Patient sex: M
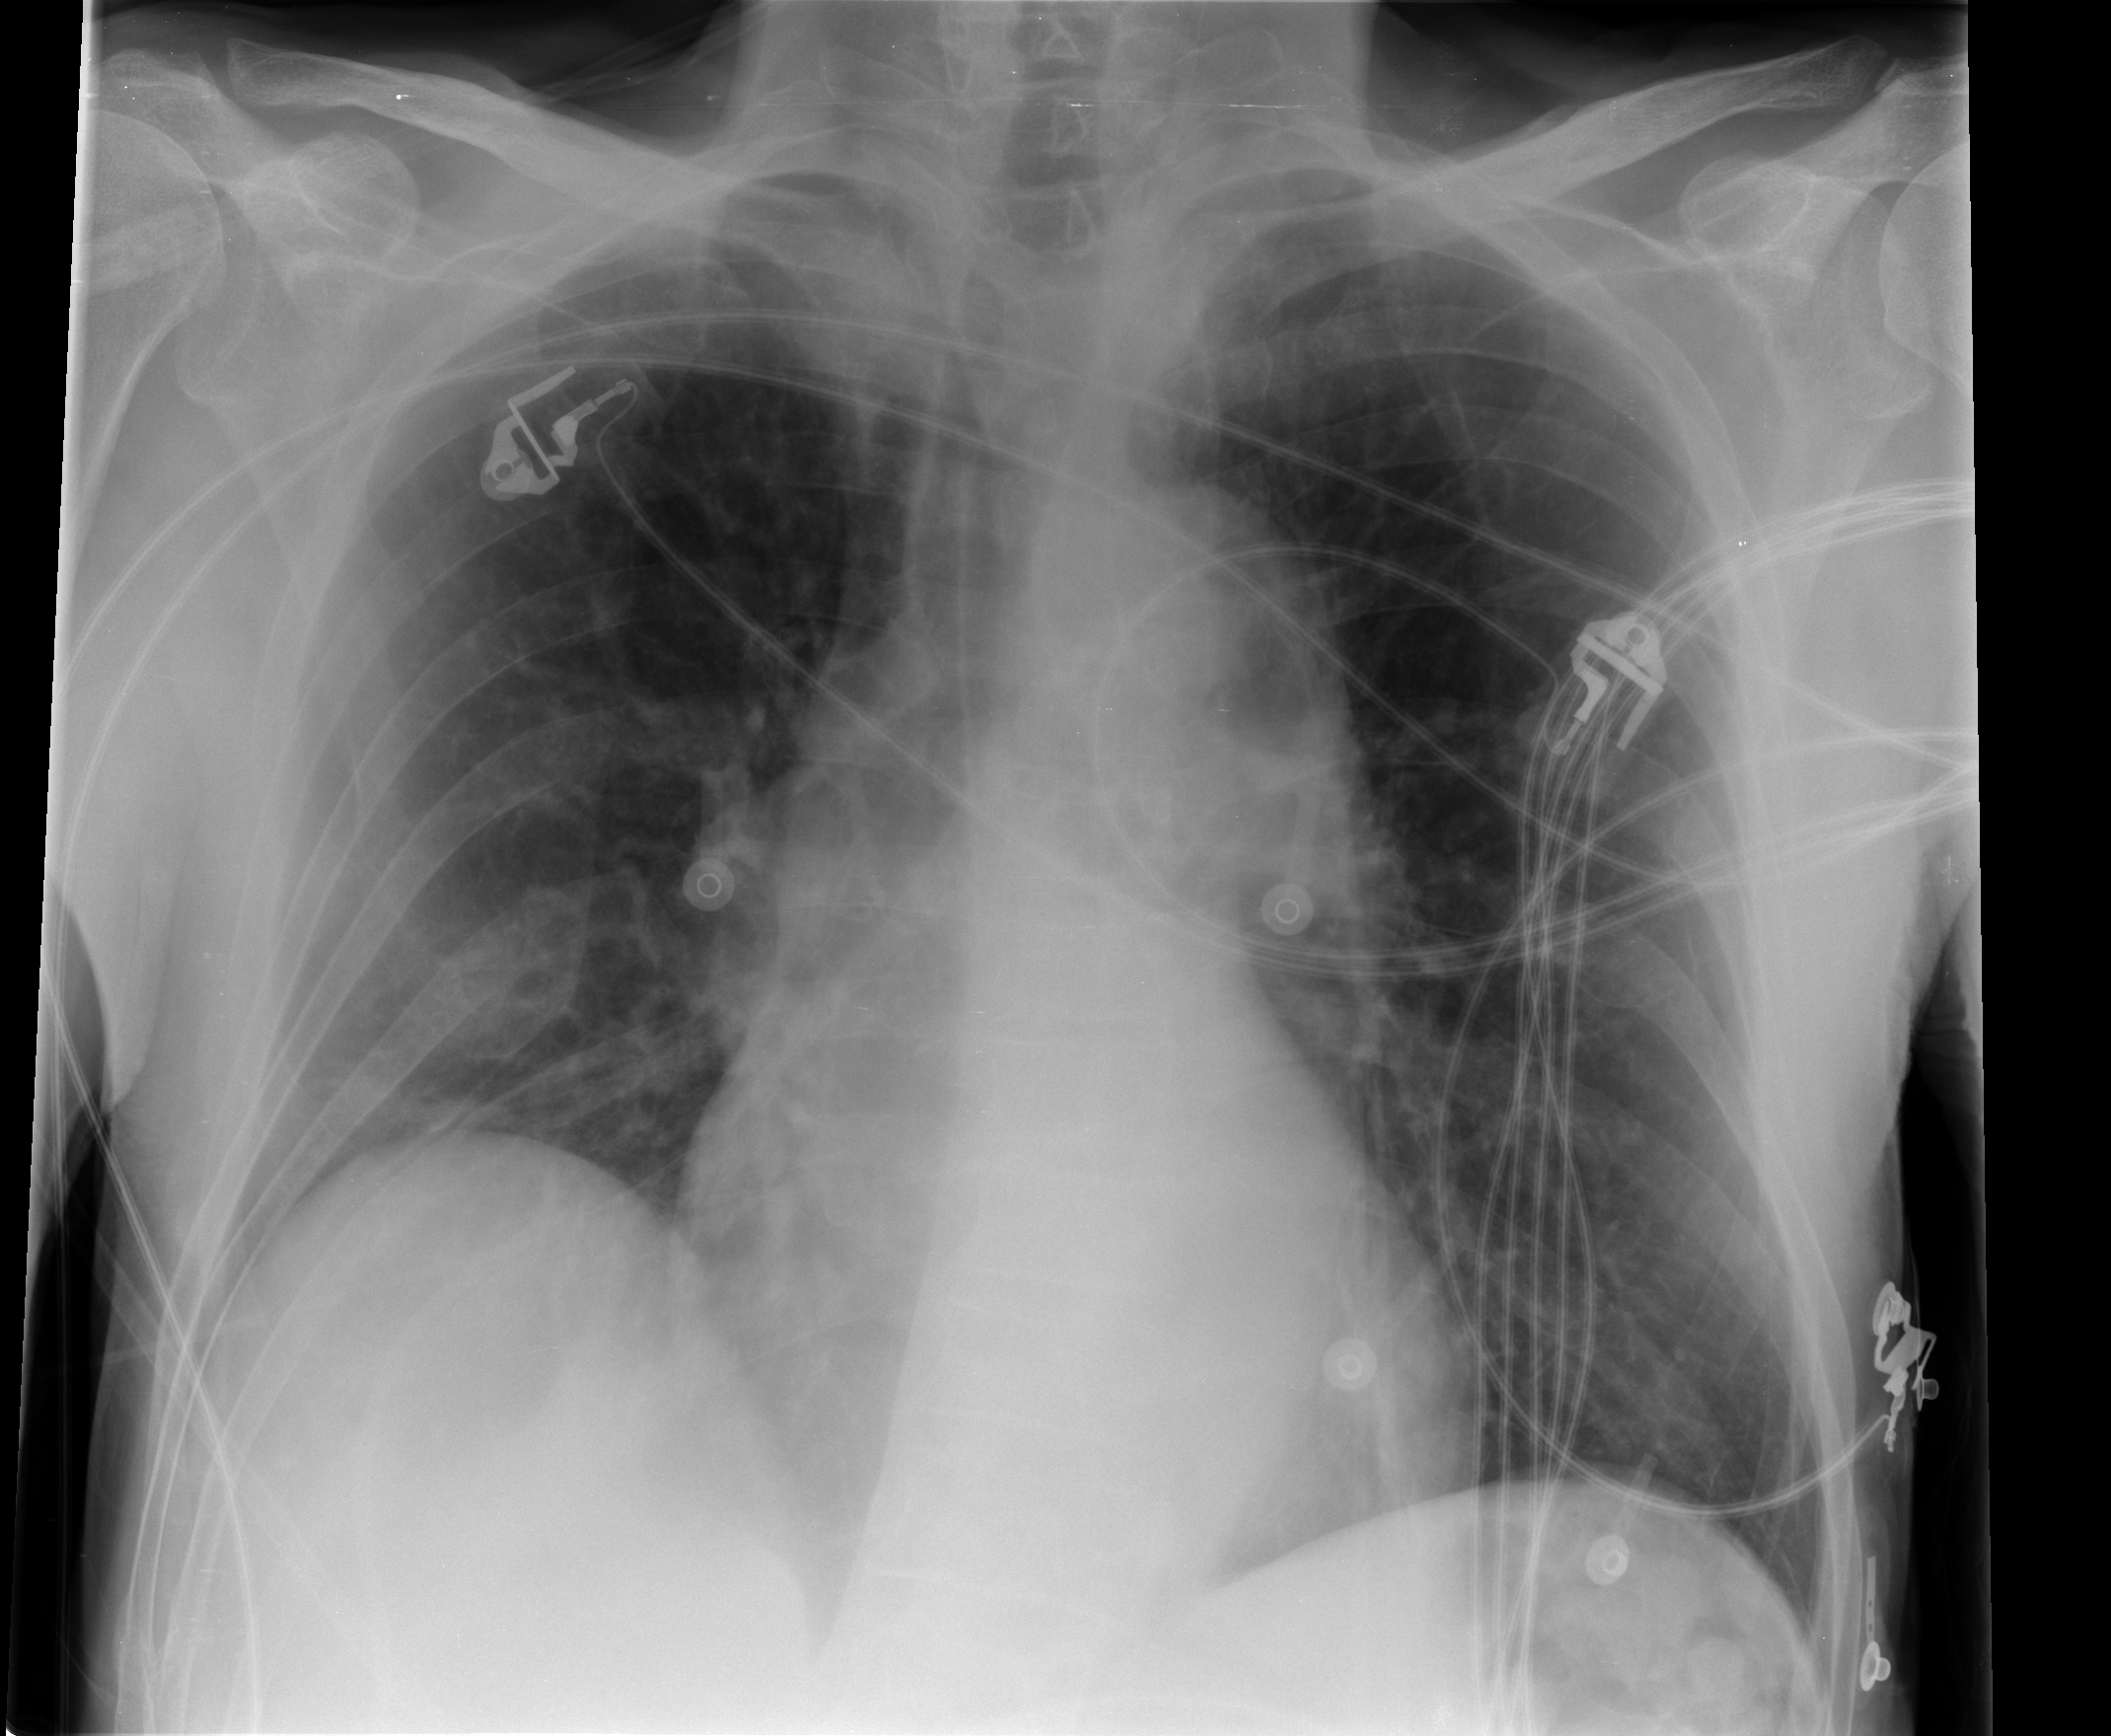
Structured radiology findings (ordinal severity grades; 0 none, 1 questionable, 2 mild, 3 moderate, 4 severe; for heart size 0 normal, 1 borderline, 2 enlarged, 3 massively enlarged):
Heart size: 0
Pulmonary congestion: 1
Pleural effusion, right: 0
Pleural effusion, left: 0
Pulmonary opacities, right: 0
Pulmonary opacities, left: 0
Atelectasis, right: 2
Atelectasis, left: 2